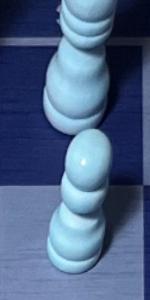
Label: Pawn_White